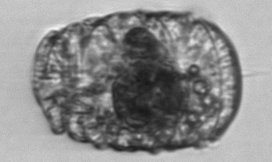
Label: Polykrikos